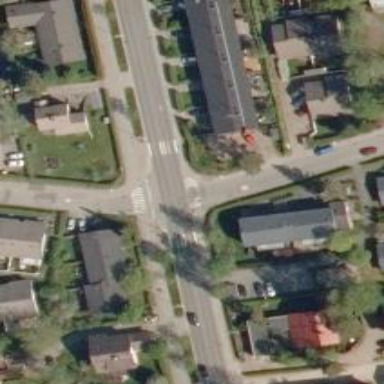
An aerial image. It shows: Uncontrolled road crossing.